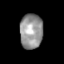
Tissue: skin
Cell type: Epithelial cells
Senescence score: 0.9068
Nuclear area (px): 786
Mean DAPI intensity: 148.706